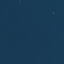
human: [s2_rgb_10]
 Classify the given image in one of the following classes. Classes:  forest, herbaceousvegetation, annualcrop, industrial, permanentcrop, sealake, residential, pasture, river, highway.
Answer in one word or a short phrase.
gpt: SeaLake